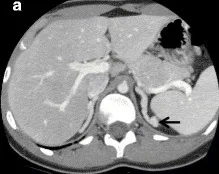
A; Adrenal computerized tomography scan shows bilateral adrenal hyperplasia with a left adrenal gland nodule (arrow).
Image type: radiology (ct)